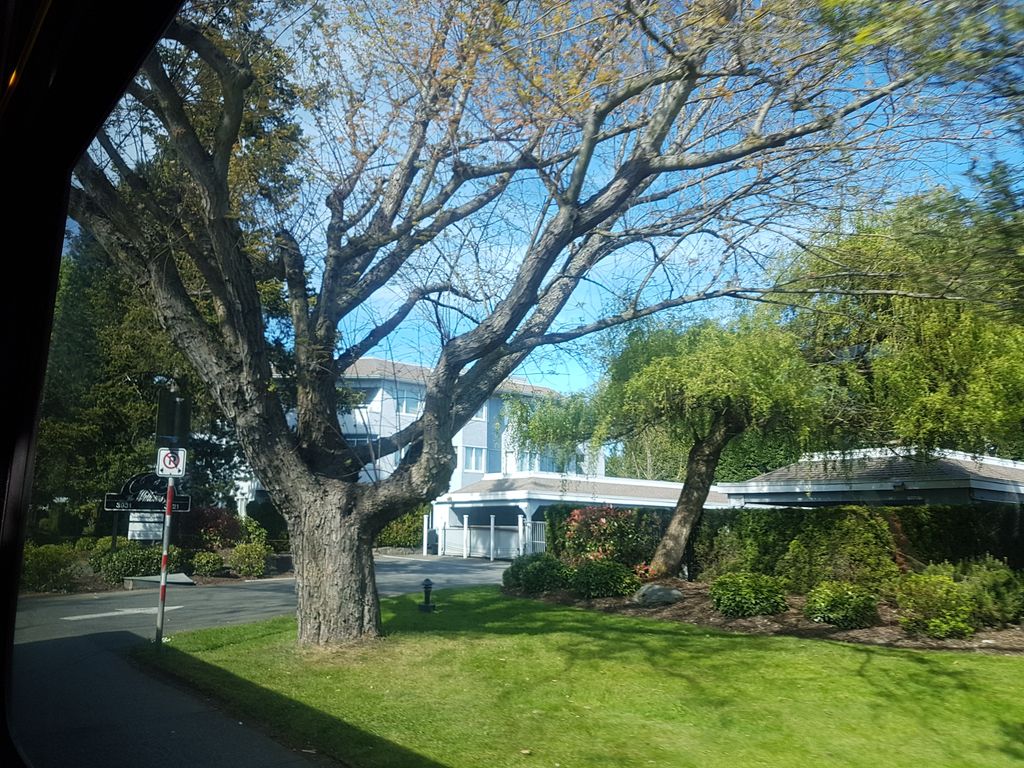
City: victoria